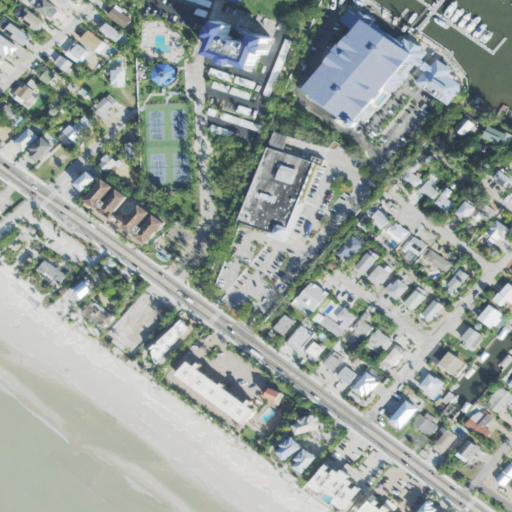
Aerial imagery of island in Florida named Estero Island containing medium intensity development, high intensity development, open water, low intensity development, barren land, herbaceous wetlands, and open development